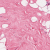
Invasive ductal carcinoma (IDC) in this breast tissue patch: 0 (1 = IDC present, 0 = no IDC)